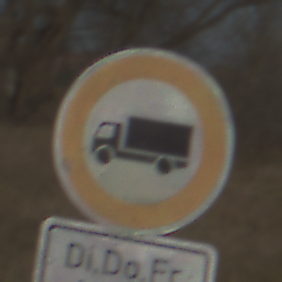
Verkehrszeichen: VerbotFuerKraftfahrzeugeUeberDreiKommaFuenfTonnen
Zusatzzeichen unten: ZeitangabenMitBeschraenkungAufWochentage3
Umgebung: Outdoor, Nature
Tageszeit: MorningAfternoon
Wetter: PartlyCloudy
Licht: Natural
Jahreszeit: NotSpecified
Kontrast: HighContrast